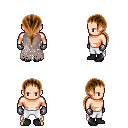
a pixel art fantasy rpg character, male body template, human, light skin, gray tattered cape, white pants, brown ponytail hairstyle, metal gloves, black shoes, four views (front, back, left, right), 2x2 character sprite sheet, small pixel art, hard edges, no anti-aliasing